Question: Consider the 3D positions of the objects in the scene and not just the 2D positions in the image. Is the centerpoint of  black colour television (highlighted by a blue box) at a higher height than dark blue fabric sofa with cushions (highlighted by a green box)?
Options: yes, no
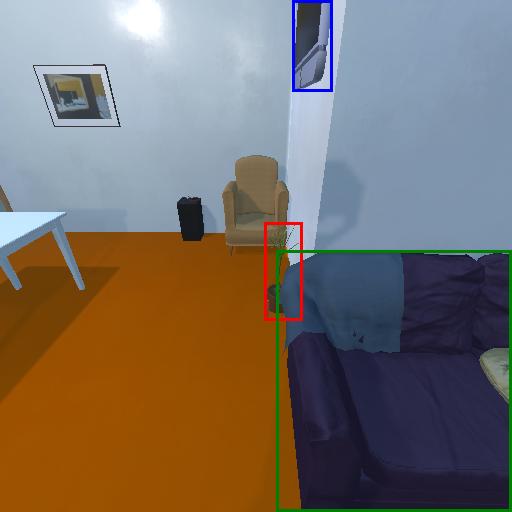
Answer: yes